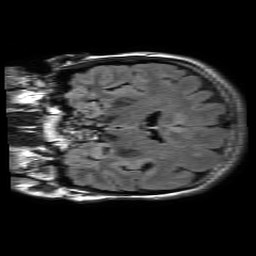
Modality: FLAIR
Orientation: coronal
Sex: female
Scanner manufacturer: philips
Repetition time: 11 s
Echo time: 0.125 s